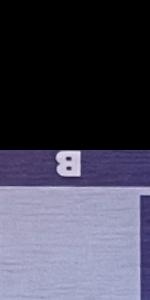
Label: Empty